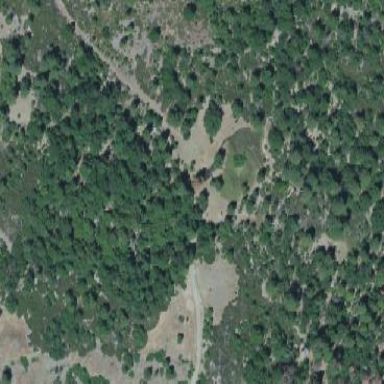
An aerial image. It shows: Forest area.